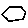
Label: hexagon